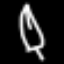
Label: leaf